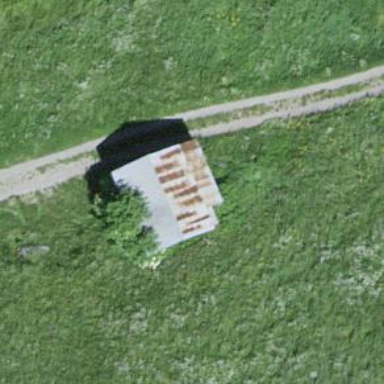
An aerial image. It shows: Simple and straightforward house.